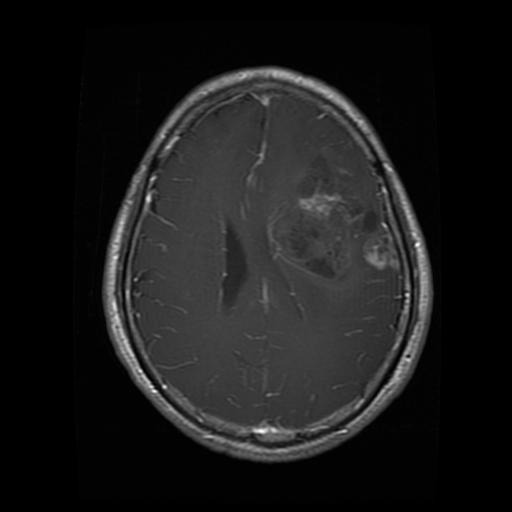
Label: glioma